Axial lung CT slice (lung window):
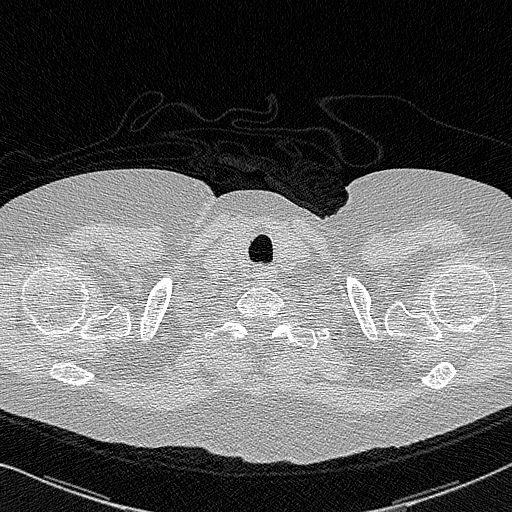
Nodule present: no